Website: apple
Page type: account-selection
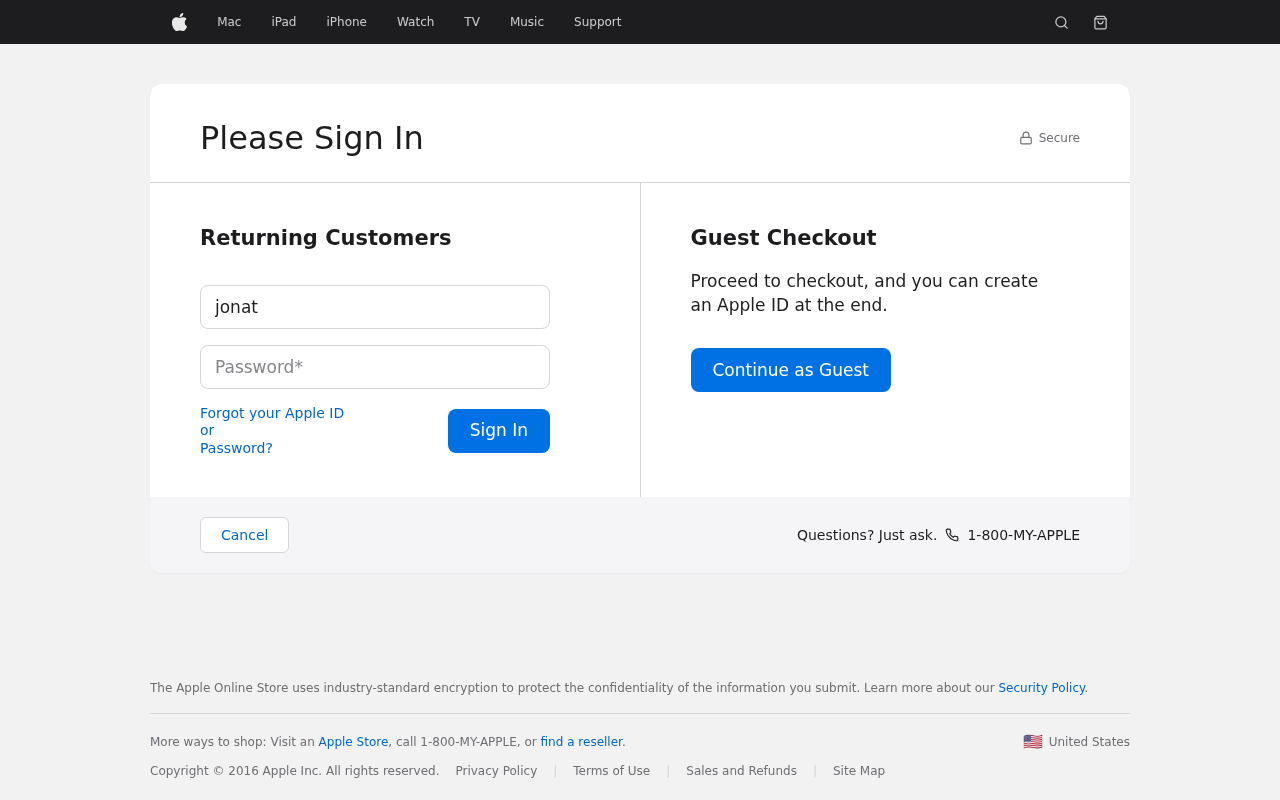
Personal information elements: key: PII_LOGIN_USERNAME
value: jonathan_richards